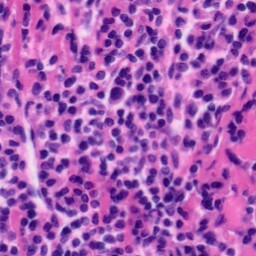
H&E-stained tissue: Tonsil